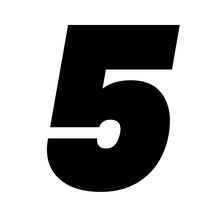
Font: Poppins-BlackItalic